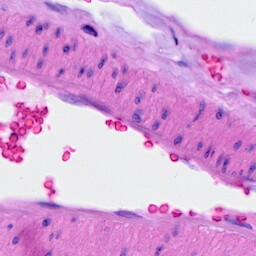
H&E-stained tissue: Breast